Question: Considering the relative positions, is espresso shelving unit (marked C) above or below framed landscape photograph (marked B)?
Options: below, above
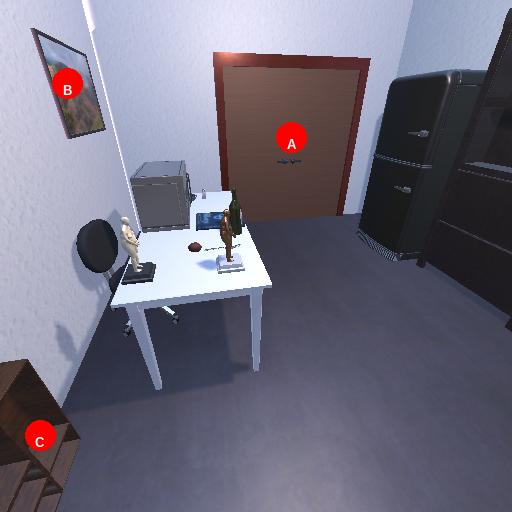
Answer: below